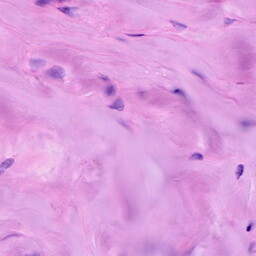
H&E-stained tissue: Breast